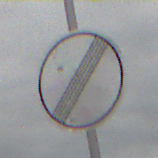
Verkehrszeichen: EndeSaemtlicherBegrenzungen
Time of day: MorningAfternoon
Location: Outdoor (Nature)
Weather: Overcast
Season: NotSpecified
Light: Natural